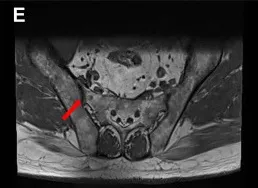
Skin changes and imaging in the patient with multicentric reticulohistiocytosis. (D) MR scan of the sacroiliac joint, with the red arrow indicating lipid deposition in the hip joint.
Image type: radiology (mri)